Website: macys
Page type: customer-info-address
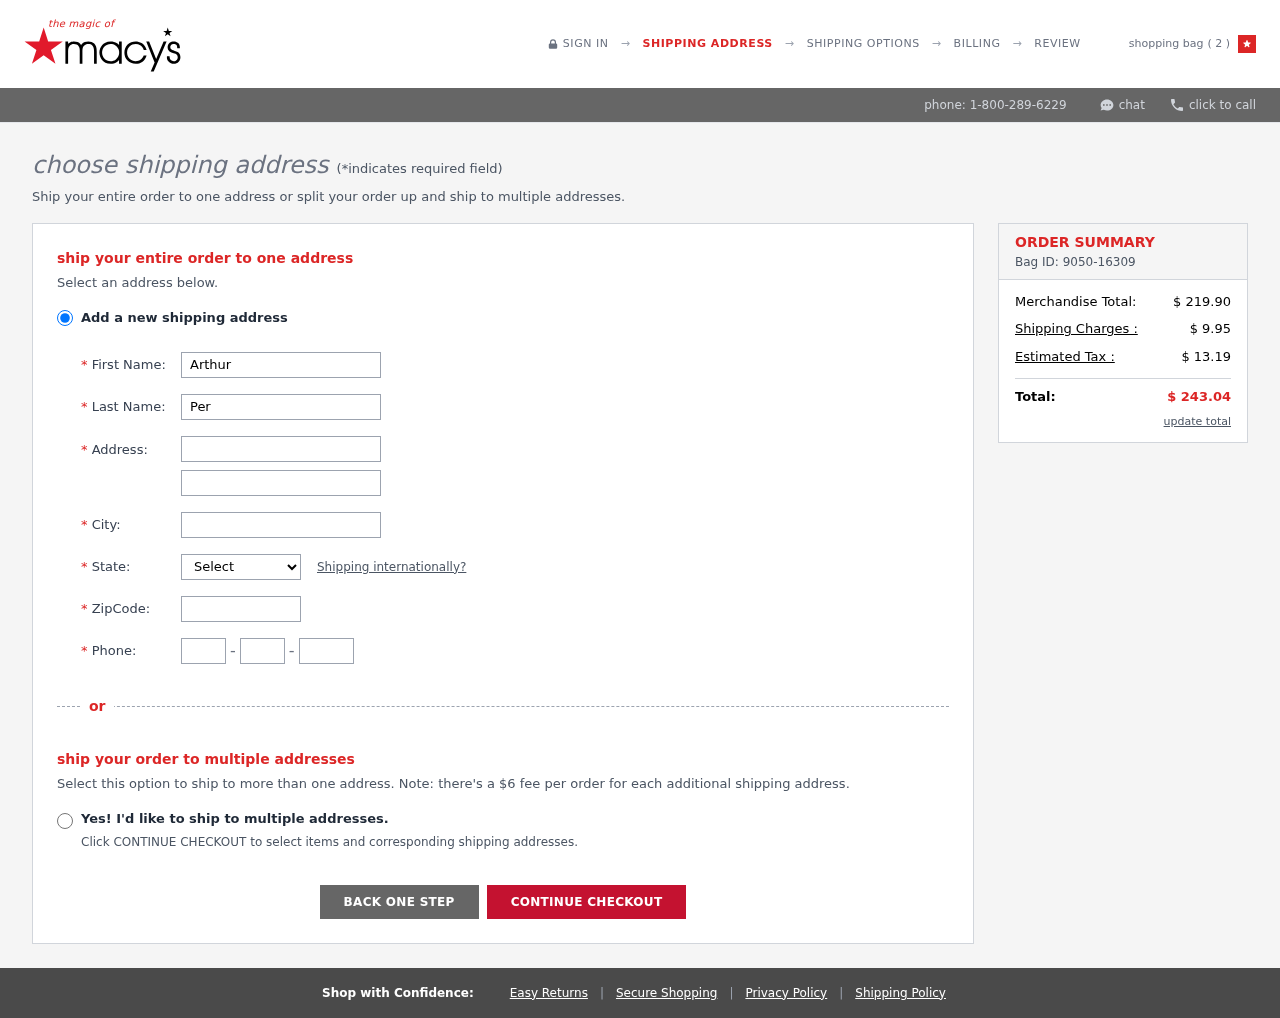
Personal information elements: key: PII_CITY
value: Port Sabrina
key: PII_FIRSTNAME
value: Arthur
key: PII_LASTNAME
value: Perkins
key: PII_PHONE_AREA
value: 877
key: PII_PHONE_PREFIX
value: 419
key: PII_PHONE_SUFFIX
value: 3732
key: PII_POSTCODE
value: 74277
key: PII_STATE_ABBR
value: GU
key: PII_STREET
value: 027 Brittney Plaza
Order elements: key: ORDER_NUM_ITEMS
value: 2
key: ORDER_ID
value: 9050-16309
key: ORDER_SUBTOTAL
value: $ 219.90
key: ORDER_SHIPPING_COST
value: $ 9.95
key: ORDER_TAX
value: $ 13.19
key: ORDER_TOTAL
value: $ 243.04